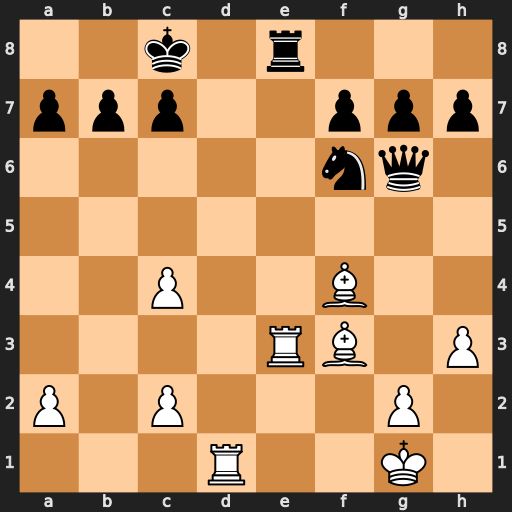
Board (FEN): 2k1r3/ppp2ppp/5nq1/8/2P2B2/4RB1P/P1P3P1/3R2K1
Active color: w
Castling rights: -
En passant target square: -
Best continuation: Bg4+ Re6 Rxe6 fxe6 Bxe6+